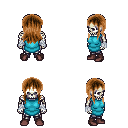
a pixel art fantasy rpg character, male body template, skeleton, teal tunic, metal pants, brown unkempt hairstyle, white cloth bandages, maroon shoes, four views (front, back, left, right), 2x2 character sprite sheet, small pixel art, hard edges, no anti-aliasing